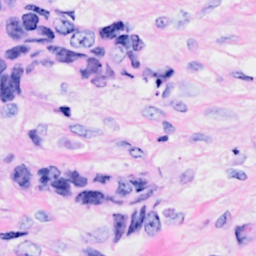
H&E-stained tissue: Breast